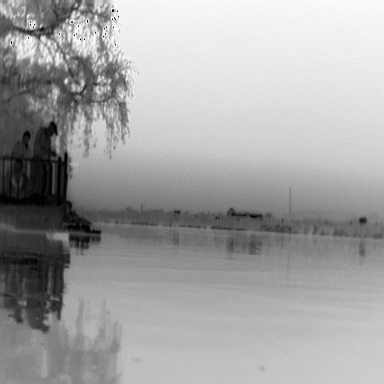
There is a canoe in the infrared image.